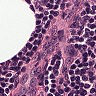
Metastatic tissue present: no